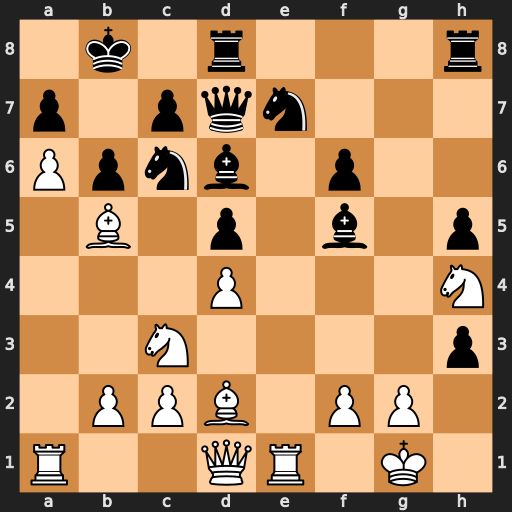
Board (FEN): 1k1r3r/p1pqn3/Ppnb1p2/1B1p1b1p/3P3N/2N4p/1PPB1PP1/R2QR1K1
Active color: w
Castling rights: -
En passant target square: -
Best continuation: Rxe7 Bxe7 Bxc6 Qxc6 Nxf5